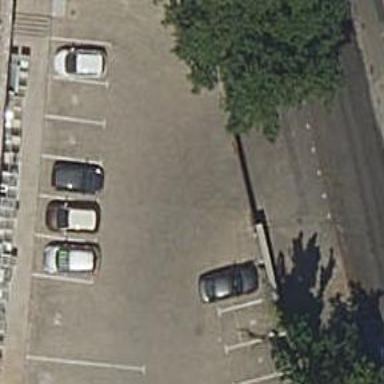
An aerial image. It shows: Parking entrance.